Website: home-depot
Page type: billing-address
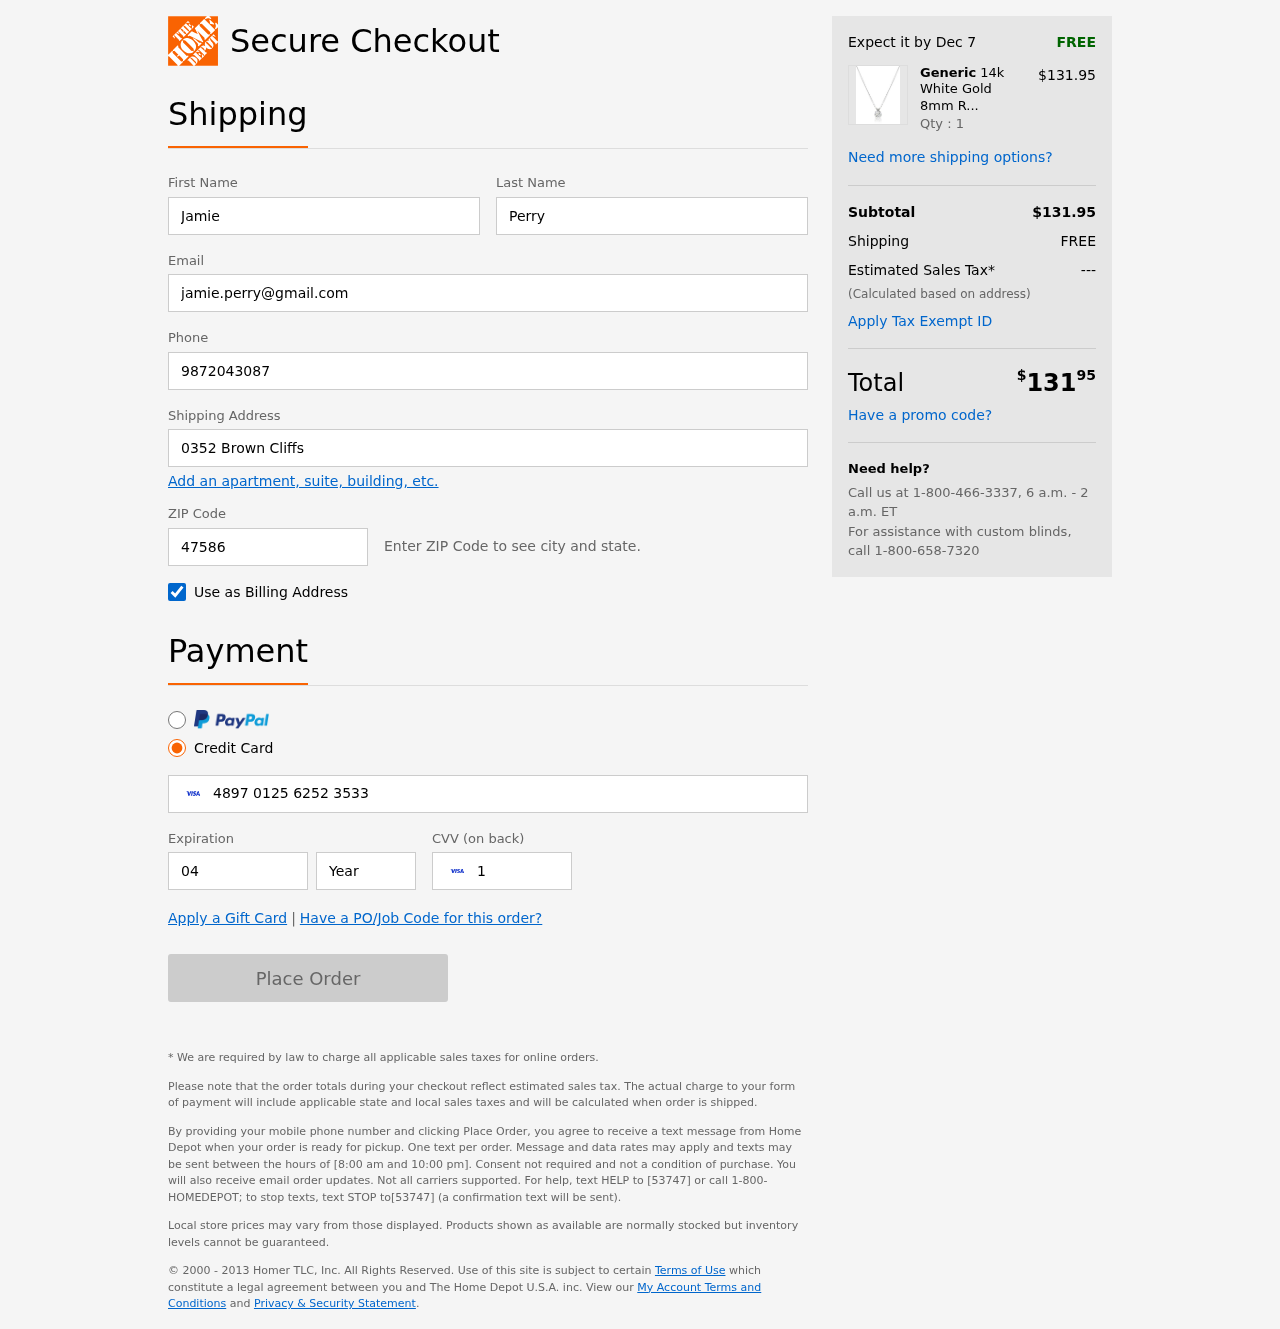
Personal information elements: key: PII_FIRSTNAME
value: Jamie
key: PII_LASTNAME
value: Perry
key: PII_EMAIL
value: jamie.perry@gmail.com
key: PII_PHONE
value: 9872043087
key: PII_STREET
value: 0352 Brown Cliffs
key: PII_POSTCODE
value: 47586
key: PII_CARD_NUMBER
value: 4897 0125 6252 3533
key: PII_CARD_EXPIRY_MONTH
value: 04
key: PII_CARD_CVV
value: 141
Product elements: key: PRODUCT1_BRAND
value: Generic
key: PRODUCT1_NAME
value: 14k White Gold 8mm Round Cubic Zirconia Solitaire Pendant Necklace (2 carat, Diamond Equivalent), 18
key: PRODUCT1_PRICE
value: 131.95
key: PRODUCT1_QUANTITY
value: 1
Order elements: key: ORDER_DELIVERY_DATE
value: Dec 7
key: ORDER_SUBTOTAL
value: $131.95
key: ORDER_SHIPPING_COST
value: FREE
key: ORDER_TAX
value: ---
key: ORDER_TOTAL2
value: $13195